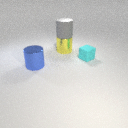
large gray rubber cylinder above large yellow metal cylinder